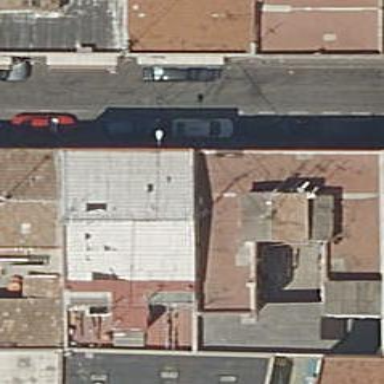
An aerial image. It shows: Image showing building with apartments.